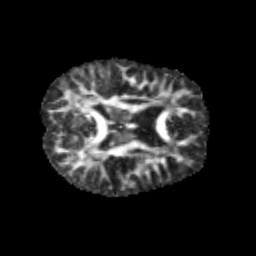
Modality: FA
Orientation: axial
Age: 9
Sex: male
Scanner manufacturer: siemens
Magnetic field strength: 3 T
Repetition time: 3.8 s
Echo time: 0.07 s